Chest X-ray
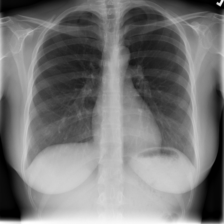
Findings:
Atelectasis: negative
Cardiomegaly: negative
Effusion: negative
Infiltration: positive
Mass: negative
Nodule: negative
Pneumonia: negative
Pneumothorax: negative
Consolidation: negative
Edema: negative
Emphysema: negative
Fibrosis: negative
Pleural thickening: negative
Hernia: negative